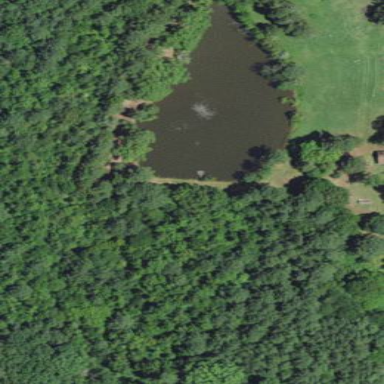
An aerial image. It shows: Serene pond surrounded by nature.